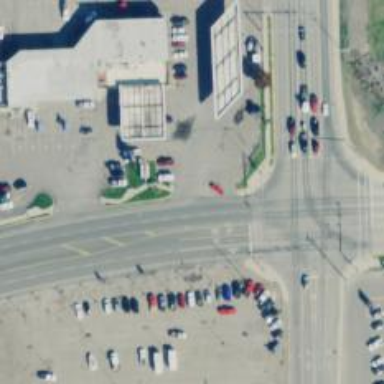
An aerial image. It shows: Unmarked crossing on footway.